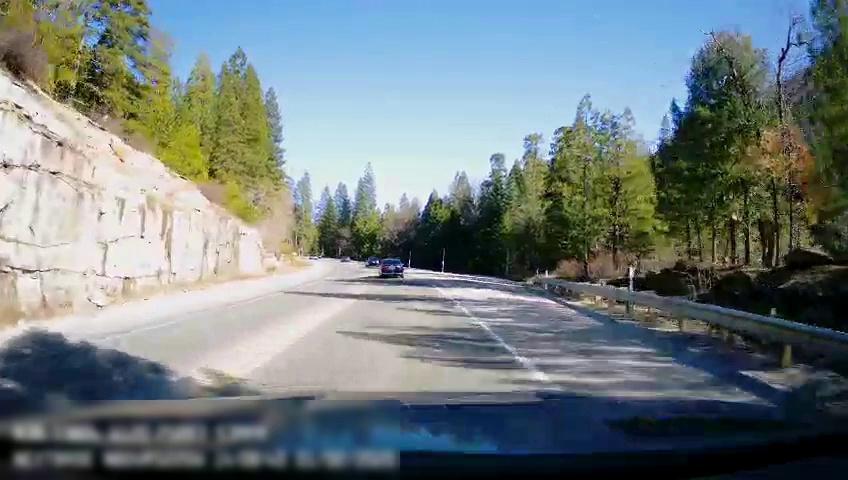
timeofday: Day
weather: Sunny
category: Drivable Space
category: Vehicles | Car
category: Vehicles | Car
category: Lanes | Current Lane